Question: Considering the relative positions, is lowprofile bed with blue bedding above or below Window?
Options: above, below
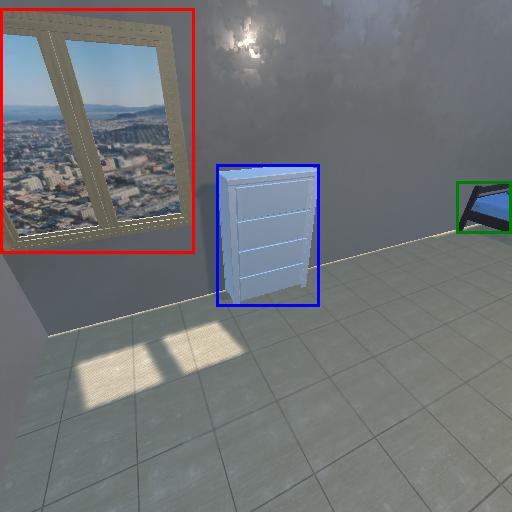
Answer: above